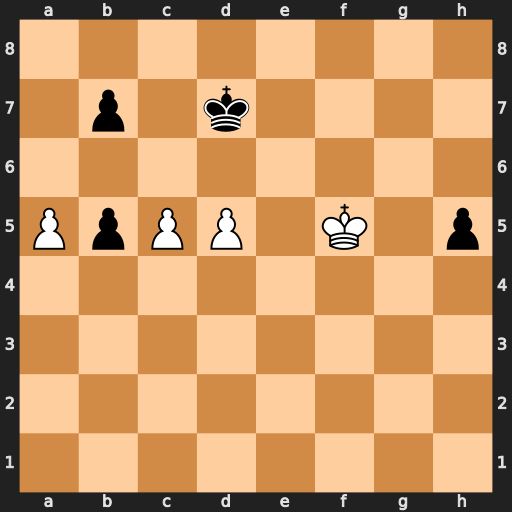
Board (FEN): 8/1p1k4/8/PpPP1K1p/8/8/8/8
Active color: w
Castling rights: -
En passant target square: -
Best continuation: c6+ bxc6 a6